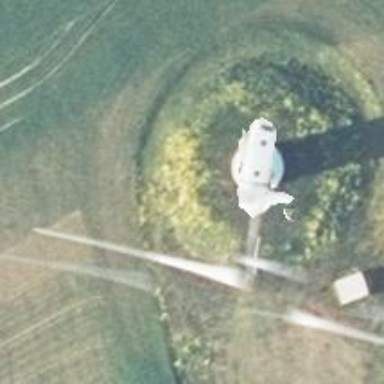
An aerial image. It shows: Wind power generator utilizing wind turbines.